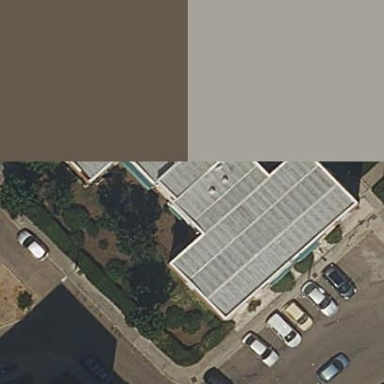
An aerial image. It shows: Sidewalk.